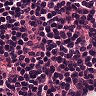
Metastatic tissue present: no